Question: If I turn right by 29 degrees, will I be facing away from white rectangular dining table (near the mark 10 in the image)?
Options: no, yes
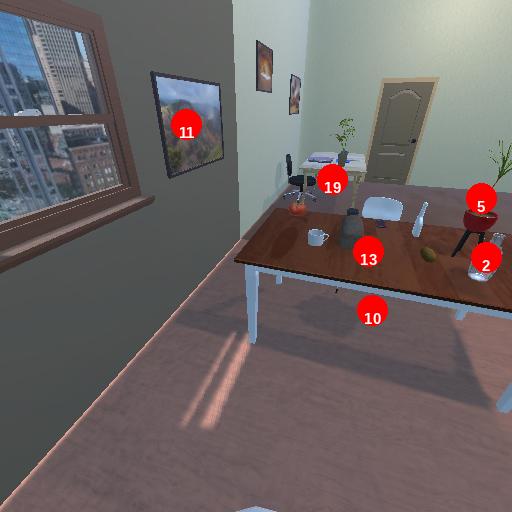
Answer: no